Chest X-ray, AP view. Patient: 13 years old, sex F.
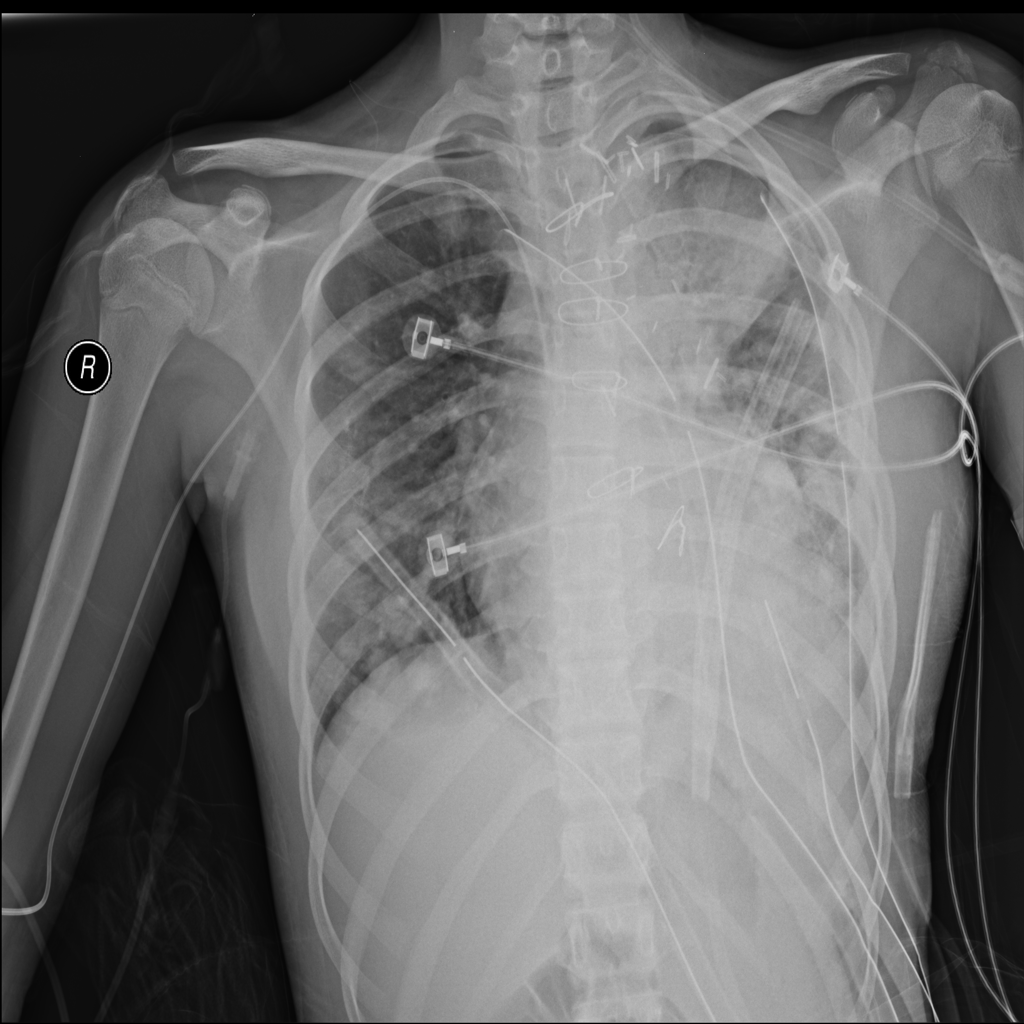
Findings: Consolidation, Nodule, Pneumothorax